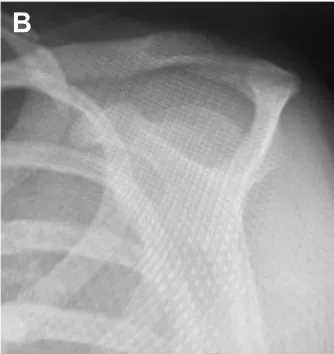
Scapular Y radiographs showing fracture healing and bone bridging between the epiphysis and metaphysis.
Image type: radiology (x_ray)